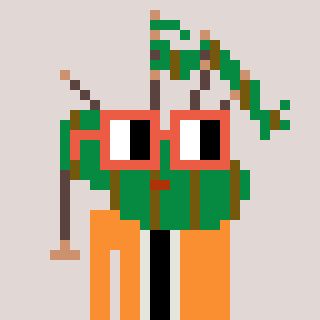
a pixel art character with square orange glasses, a bagpipe-shaped head and a orange-colored body on a warm background